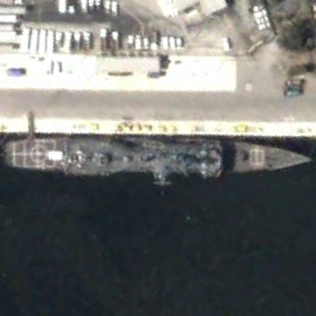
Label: cruiser